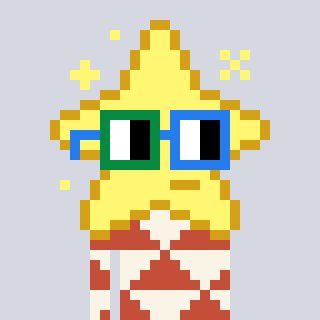
a pixel art character with square green and blue glasses, a star-shaped head and a rust-colored body on a cool background